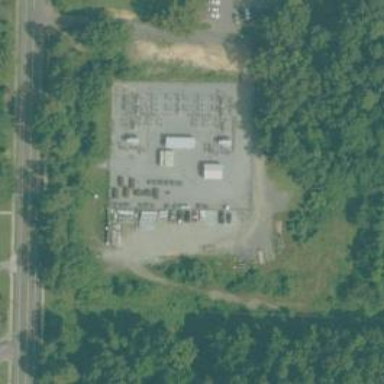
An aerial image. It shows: Distribution power substation secured by fence.